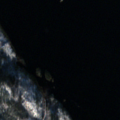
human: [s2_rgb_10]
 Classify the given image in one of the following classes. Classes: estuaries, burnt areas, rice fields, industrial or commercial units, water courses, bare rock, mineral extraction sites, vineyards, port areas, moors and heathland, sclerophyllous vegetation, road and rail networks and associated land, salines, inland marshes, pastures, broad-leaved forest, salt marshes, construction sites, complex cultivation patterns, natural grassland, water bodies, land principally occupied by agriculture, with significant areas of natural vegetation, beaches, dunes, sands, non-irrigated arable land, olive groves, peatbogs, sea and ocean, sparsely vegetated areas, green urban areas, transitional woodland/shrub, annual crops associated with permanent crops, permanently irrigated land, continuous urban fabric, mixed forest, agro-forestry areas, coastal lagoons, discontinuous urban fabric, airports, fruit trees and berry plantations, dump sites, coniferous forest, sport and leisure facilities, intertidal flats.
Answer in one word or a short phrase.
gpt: transitional woodland/shrub, water bodies